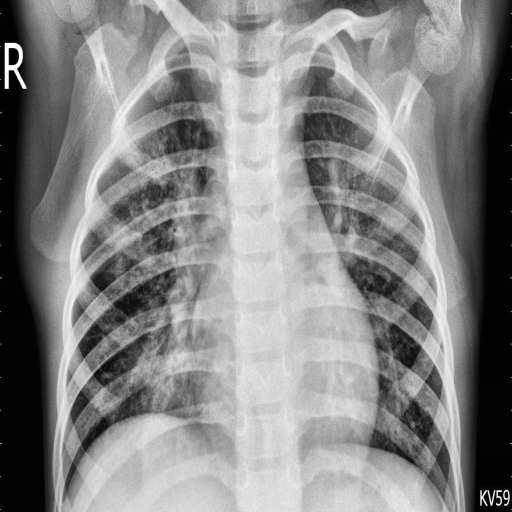
Finding: PNEUMONIA